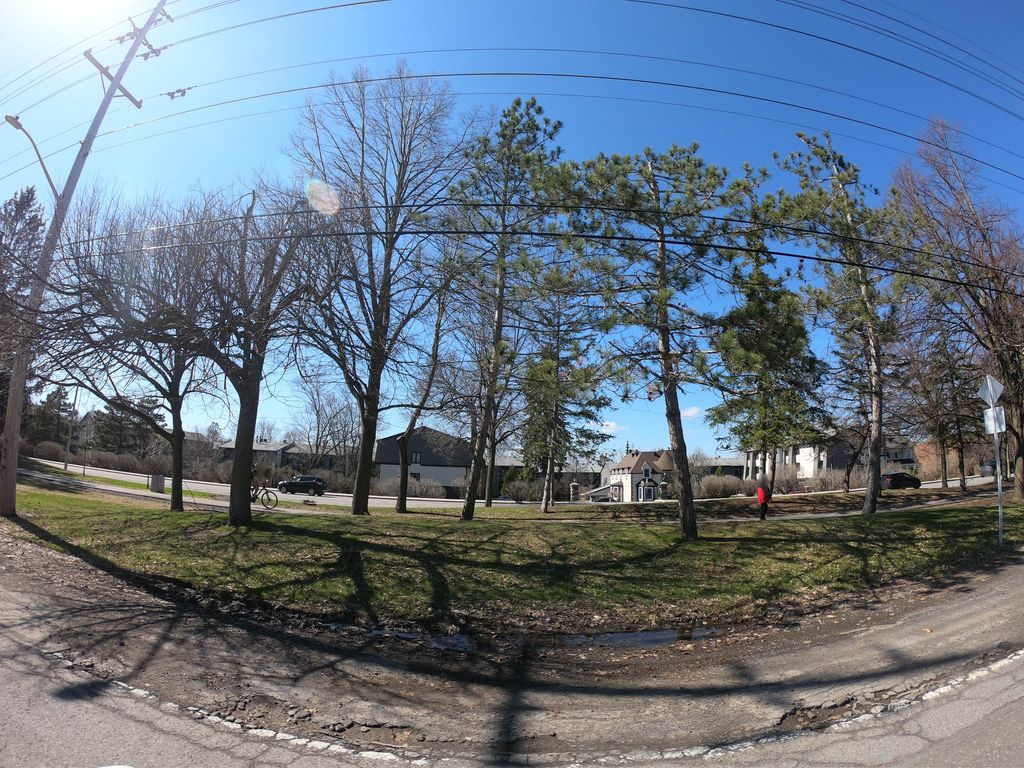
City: ottawa-gatineau